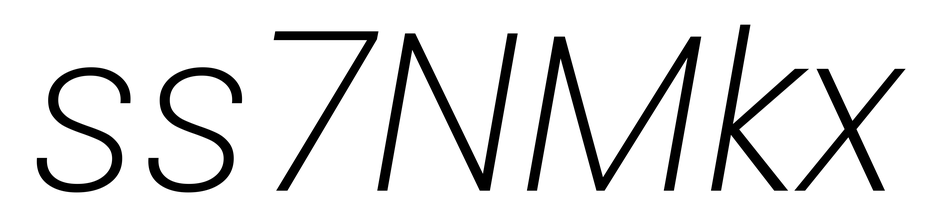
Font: Poppins-ExtraLightItalic